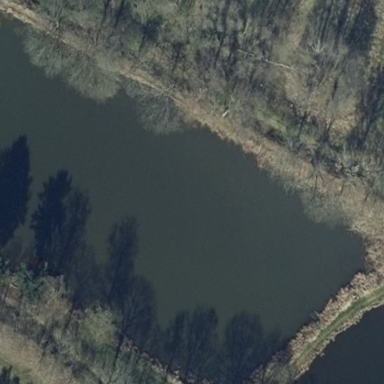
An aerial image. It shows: Pond surrounded by natural water.